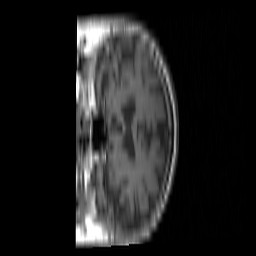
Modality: T1w
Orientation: coronal
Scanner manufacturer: siemens
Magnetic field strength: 1.5 T
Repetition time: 0.58 s
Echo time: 0.012 s